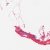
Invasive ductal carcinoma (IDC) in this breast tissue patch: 0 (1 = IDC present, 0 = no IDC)